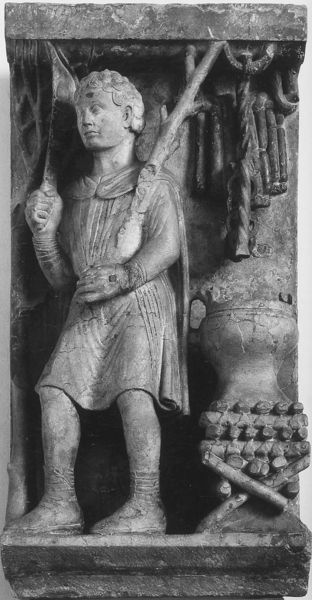
Titel: Monatsreliefs
Institution: Ferrara, Dommuseum
Schlagwörter: hand, mann, umhang, weiß, grau, haar, holz, kleid, marmor, mund, nase, ohr, schwarz, rock, jung, falten, halten, kragen, stehen, stein, ast, figur, gewand, haare, halbfigur, mantel, locken, stock, krug, skulptur, statue, topf, schuhe, stab, fahne, mauer, hocker, junge, ring, foto, nische, knabe, bub, wandern, zweig, schwarzweiss, stiefel, sims, axt, würste, fresko, stange, sense, standbild, stehendsteht